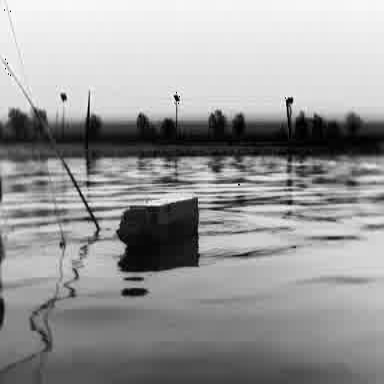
There is a fishing_boat in the infrared image.